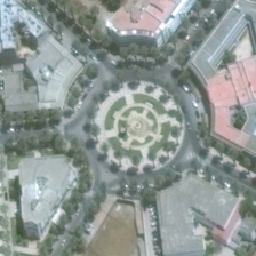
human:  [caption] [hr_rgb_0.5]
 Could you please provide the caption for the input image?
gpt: This is a circular square in the center of the city, surrounded by six roads and surrounded by lush plants.

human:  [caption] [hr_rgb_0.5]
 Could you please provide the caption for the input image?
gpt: In the middle of the square is a circular belt of plants, from which six gray roads extend

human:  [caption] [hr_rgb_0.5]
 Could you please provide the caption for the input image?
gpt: This is a round square of a downtown town surrounded by six roads decorated with lush plants.

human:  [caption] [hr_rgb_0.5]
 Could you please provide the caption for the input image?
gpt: On the right-hand side of the square, there was a circle with six strips of vegetation spreading across the belt

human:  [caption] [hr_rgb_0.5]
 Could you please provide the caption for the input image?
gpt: Right in the center of the square was a circle with a belt of plants, from which six grey streets extended